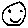
Label: smiley face